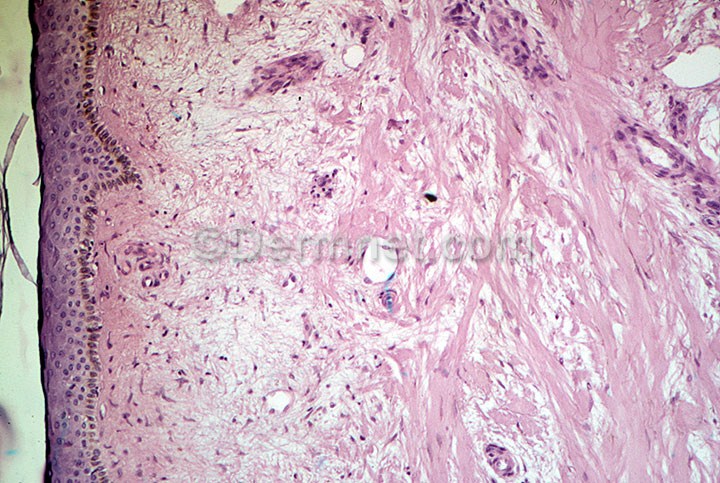
Disease: Systemic Disease